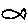
Label: fish